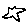
Label: star